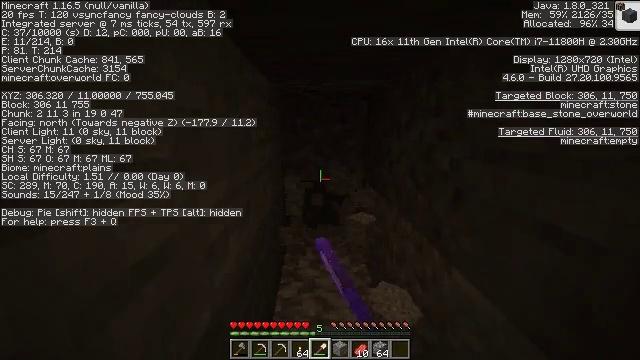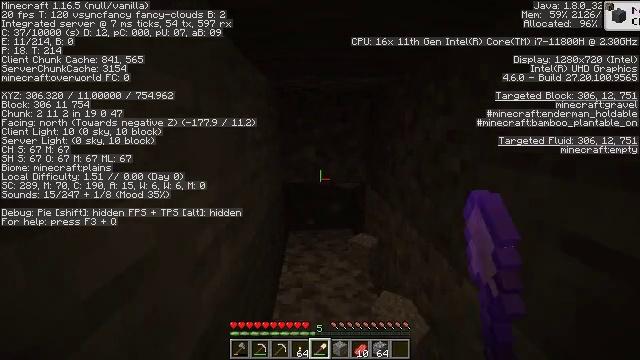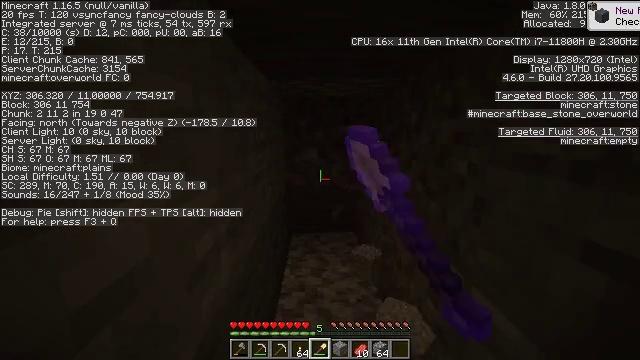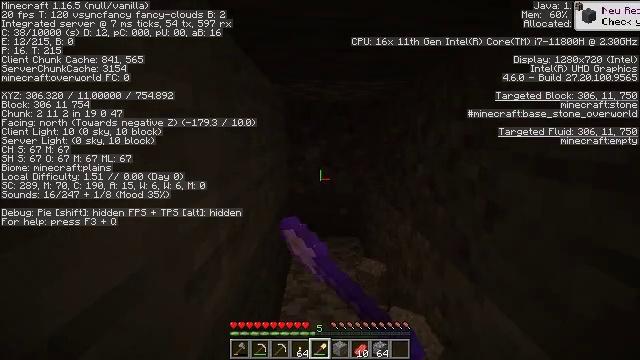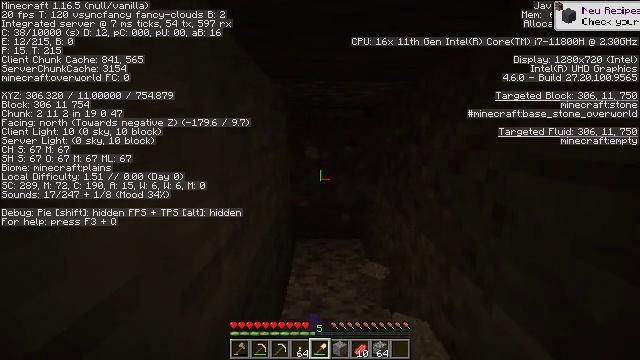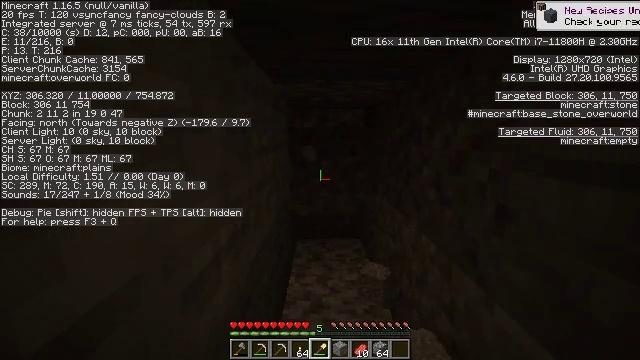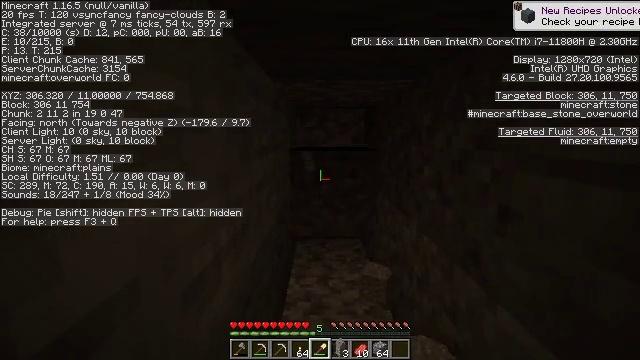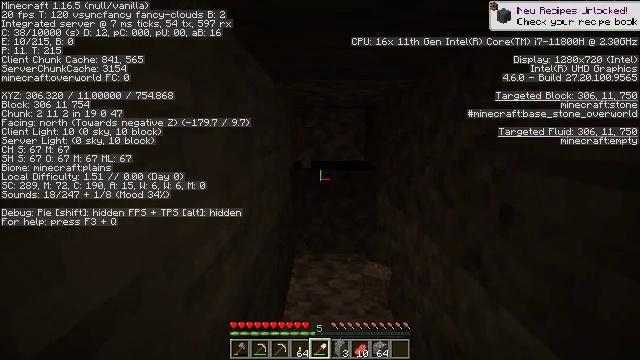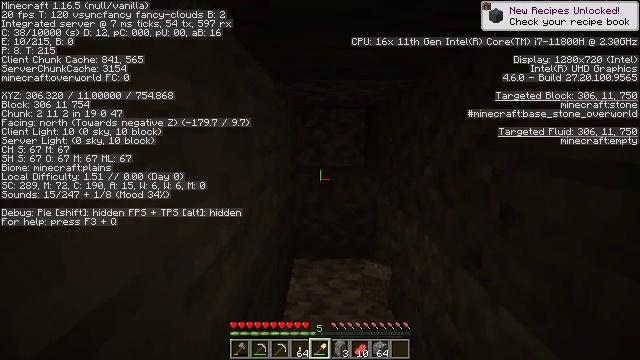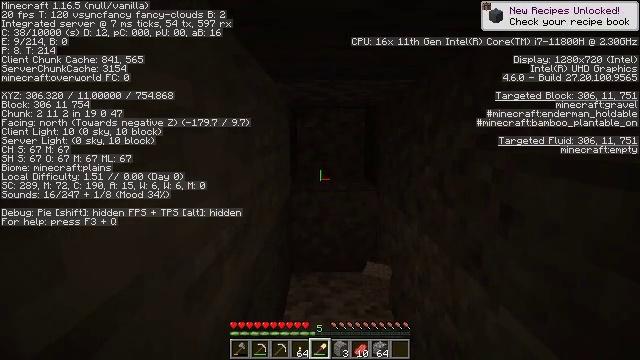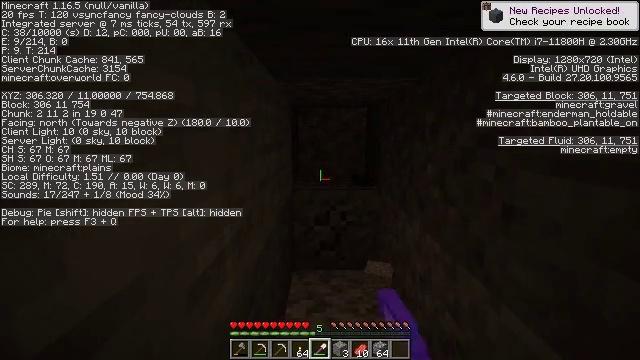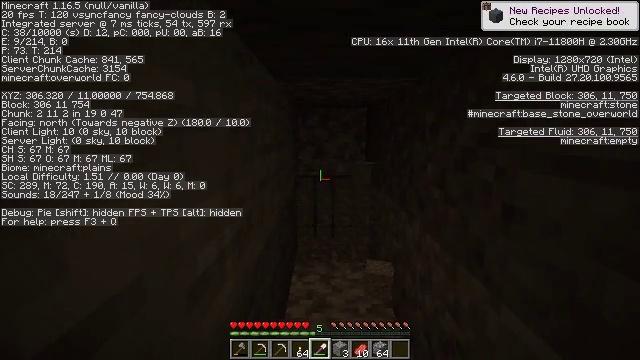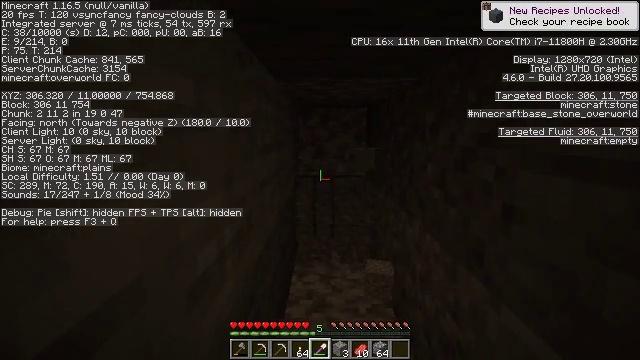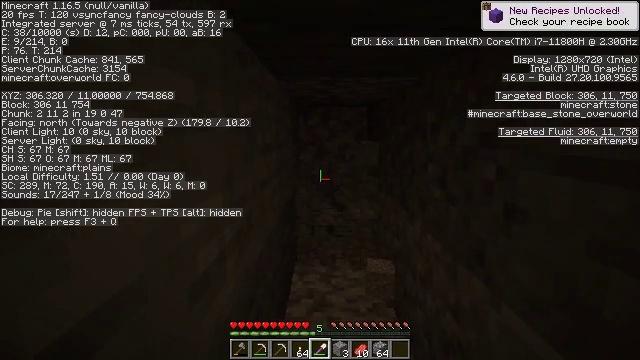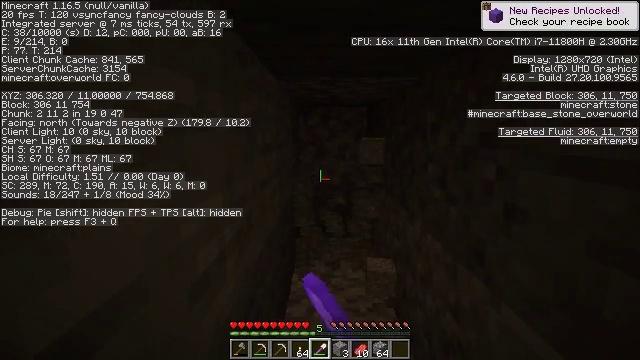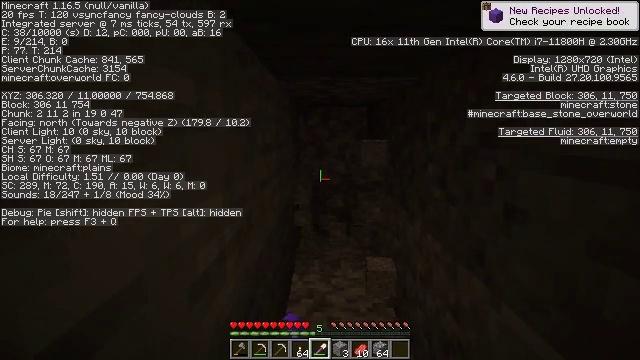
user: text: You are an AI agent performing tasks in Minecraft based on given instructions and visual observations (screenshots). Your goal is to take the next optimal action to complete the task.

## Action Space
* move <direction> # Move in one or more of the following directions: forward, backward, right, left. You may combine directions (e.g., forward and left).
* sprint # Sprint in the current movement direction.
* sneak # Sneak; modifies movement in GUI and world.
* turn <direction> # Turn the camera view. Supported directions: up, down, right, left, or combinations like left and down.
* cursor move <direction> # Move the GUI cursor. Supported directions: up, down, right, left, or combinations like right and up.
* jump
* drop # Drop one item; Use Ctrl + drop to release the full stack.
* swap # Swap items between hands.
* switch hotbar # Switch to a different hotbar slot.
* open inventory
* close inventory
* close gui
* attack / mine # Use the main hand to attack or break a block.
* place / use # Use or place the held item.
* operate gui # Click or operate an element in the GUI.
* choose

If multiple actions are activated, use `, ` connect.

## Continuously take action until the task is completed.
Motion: motion action
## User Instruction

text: Break the gravel block.
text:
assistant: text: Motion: attack / mine
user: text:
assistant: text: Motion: attack / mine
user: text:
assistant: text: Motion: attack / mine
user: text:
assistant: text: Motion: attack / mine
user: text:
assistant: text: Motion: attack / mine
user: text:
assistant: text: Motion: attack / mine
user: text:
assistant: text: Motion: attack / mine
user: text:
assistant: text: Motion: attack / mine
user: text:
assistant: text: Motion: attack / mine
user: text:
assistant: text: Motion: attack / mine
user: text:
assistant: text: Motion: attack / mine
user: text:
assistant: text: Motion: attack / mine
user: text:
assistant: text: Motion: attack / mine
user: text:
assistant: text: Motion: attack / mine
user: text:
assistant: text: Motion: attack / mine
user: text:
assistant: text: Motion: attack / mine